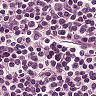
Metastatic tissue present: no